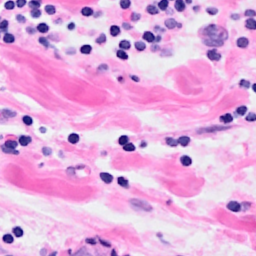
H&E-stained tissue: Breast